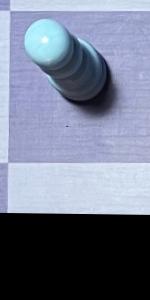
Label: Empty